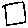
Label: square